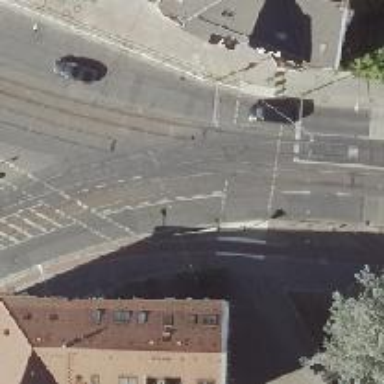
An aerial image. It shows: Tram level crossing on the railway.